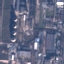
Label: Industrial